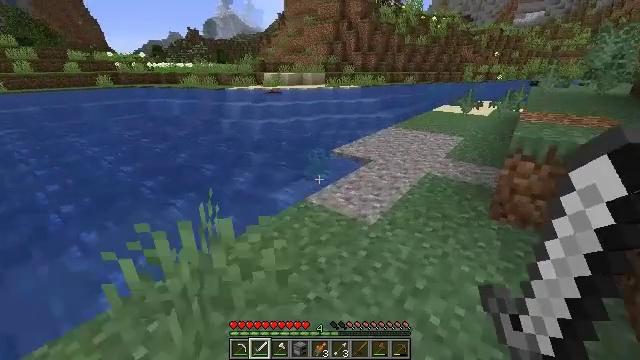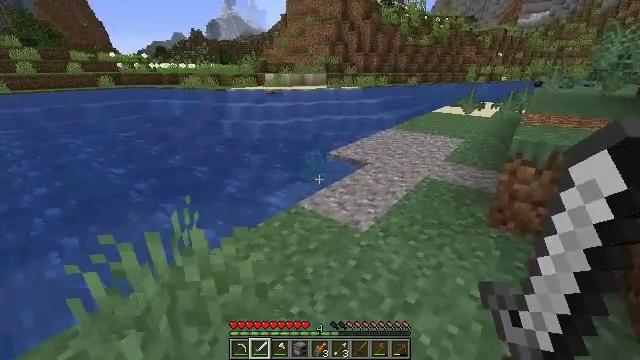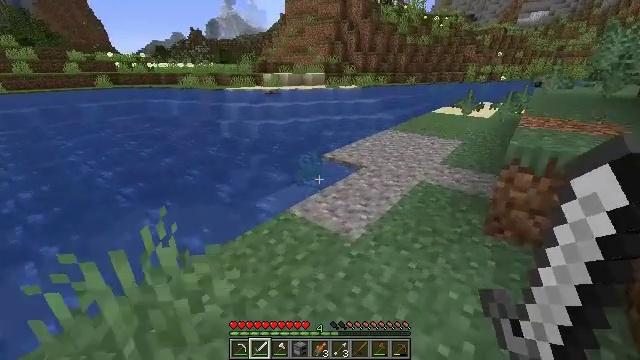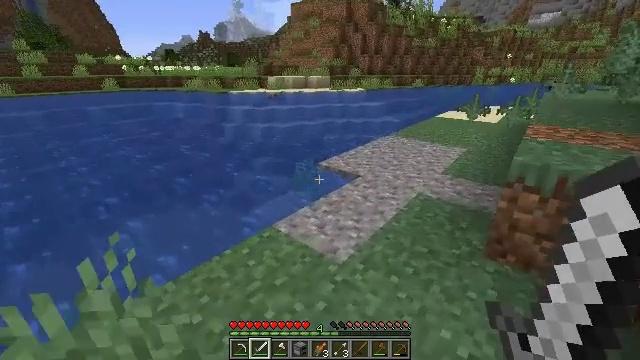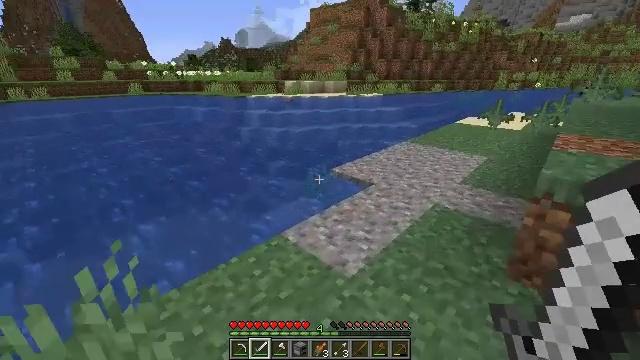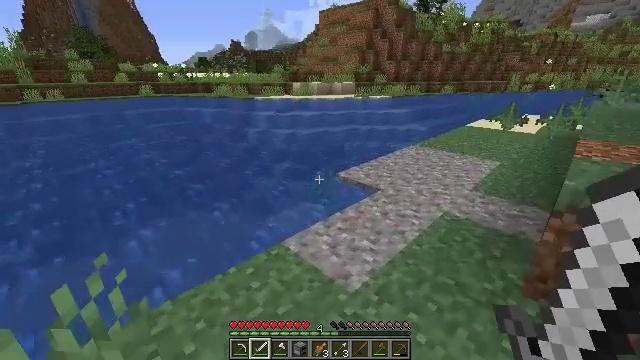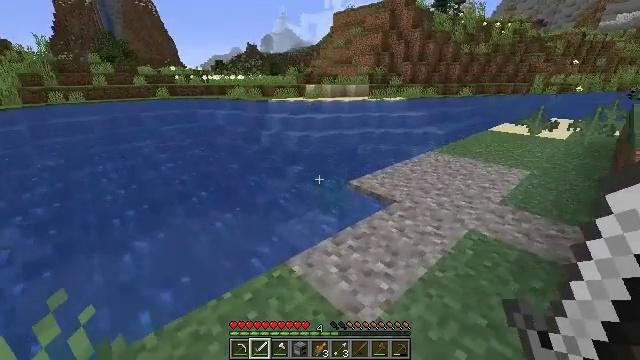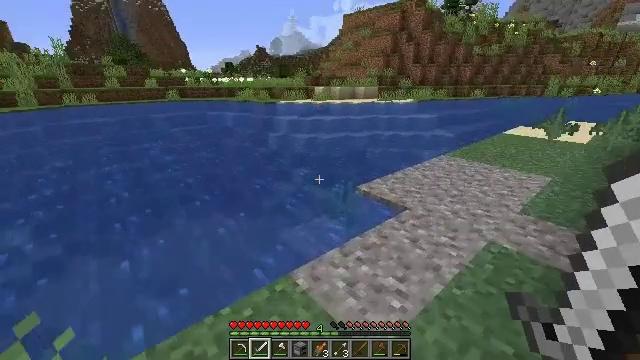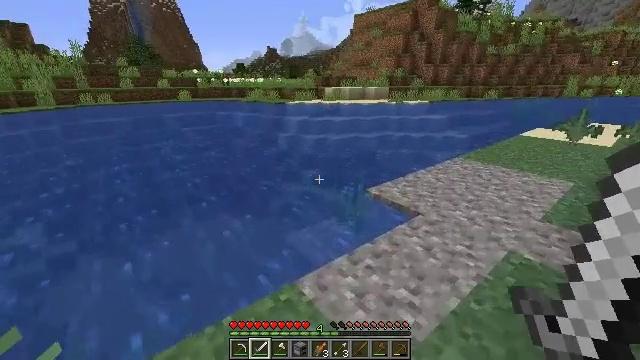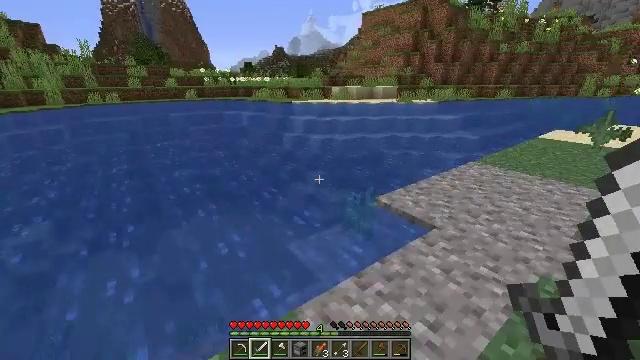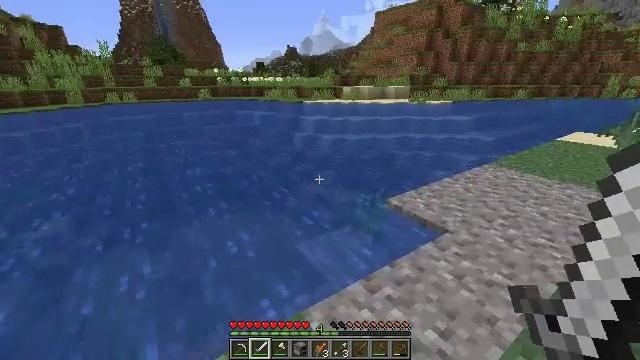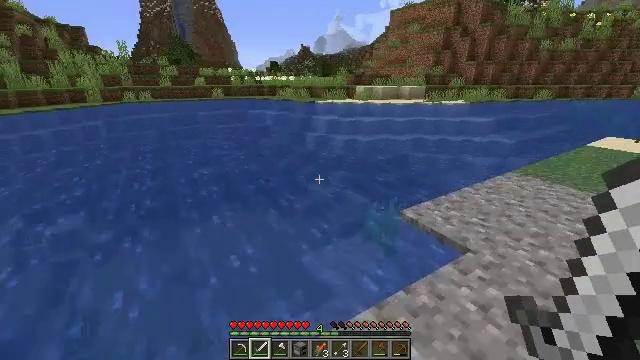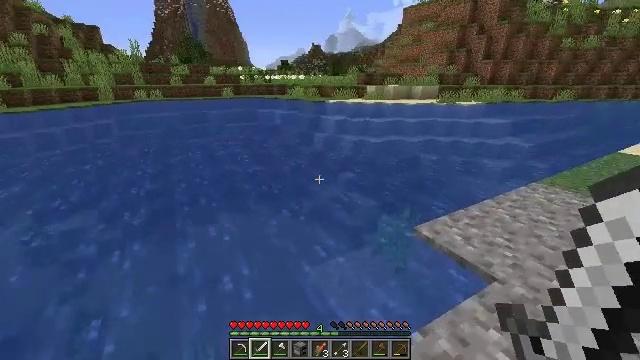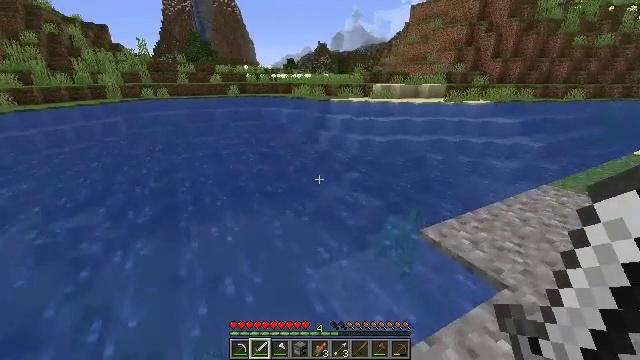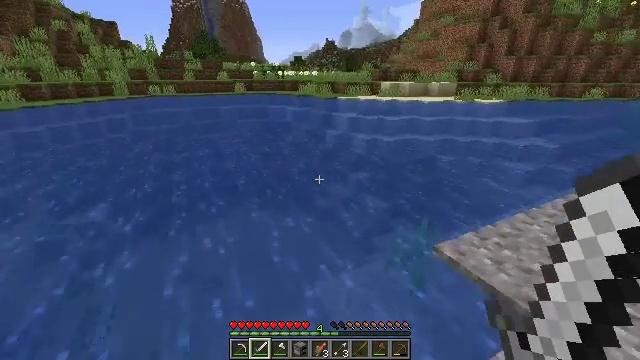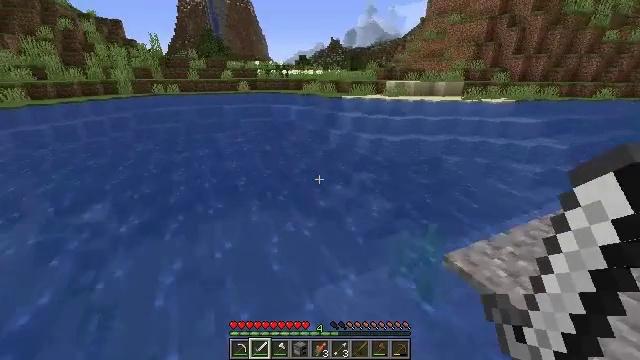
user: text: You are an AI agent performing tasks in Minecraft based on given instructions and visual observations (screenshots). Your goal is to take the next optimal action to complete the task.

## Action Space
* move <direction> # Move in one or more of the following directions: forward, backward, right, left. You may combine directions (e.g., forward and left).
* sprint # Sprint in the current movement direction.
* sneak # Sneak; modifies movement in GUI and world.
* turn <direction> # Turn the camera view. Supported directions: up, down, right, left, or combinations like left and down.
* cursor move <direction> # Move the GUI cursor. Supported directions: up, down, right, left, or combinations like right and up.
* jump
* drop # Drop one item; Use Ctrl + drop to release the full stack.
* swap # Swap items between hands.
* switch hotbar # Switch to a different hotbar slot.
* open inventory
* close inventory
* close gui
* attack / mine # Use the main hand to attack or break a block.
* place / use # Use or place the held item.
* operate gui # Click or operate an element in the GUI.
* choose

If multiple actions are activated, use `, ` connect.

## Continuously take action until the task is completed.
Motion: motion action
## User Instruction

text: Hunt fish.
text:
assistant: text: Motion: move forward and move right
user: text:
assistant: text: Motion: move forward and move right
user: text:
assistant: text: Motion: move forward and move right, turn left
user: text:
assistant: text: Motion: move forward, turn left
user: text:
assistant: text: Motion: move forward, turn left
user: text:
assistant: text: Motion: move forward, turn left
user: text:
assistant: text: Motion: move forward, turn left
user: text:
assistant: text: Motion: move forward, turn left
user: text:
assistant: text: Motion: move forward, turn left
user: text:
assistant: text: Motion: move forward, turn left
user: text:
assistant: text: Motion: move forward, turn left
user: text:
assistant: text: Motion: move forward, turn left
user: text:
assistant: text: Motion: move forward, turn left
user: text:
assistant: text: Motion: move forward, turn left
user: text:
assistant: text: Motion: move forward
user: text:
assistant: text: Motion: move forward, turn left
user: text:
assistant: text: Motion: move forward, turn left
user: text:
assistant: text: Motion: move forward, turn left
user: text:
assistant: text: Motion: move forward
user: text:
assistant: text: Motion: move forward
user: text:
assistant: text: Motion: move forward, turn left
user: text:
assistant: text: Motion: move forward, turn left
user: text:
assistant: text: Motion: move forward, turn left
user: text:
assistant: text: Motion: move forward
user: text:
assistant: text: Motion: move forward
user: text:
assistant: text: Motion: move forward
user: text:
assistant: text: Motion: move forward
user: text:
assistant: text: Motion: move forward
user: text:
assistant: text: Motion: move forward
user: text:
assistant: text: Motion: move forward